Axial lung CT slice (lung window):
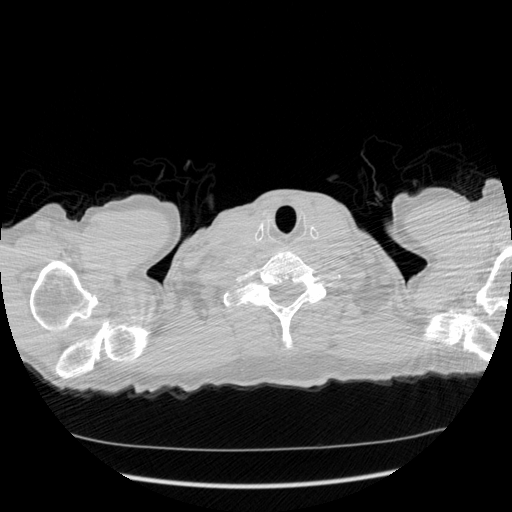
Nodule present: no